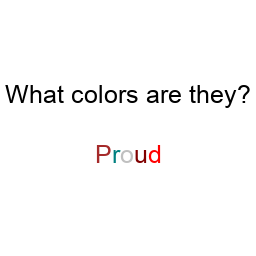
Color: brown, teal, silver, maroon, red
Background color: white
Question text color: black